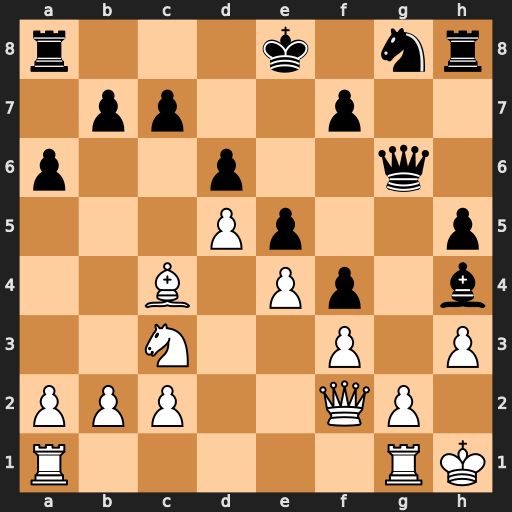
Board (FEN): r3k1nr/1pp2p2/p2p2q1/3Pp2p/2B1Pp1b/2N2P1P/PPP2QP1/R5RK
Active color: w
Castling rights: kq
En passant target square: -
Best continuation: Qxh4 Qg3 Qxg3